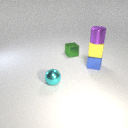
small yellow rubber cube below small purple metal cylinder